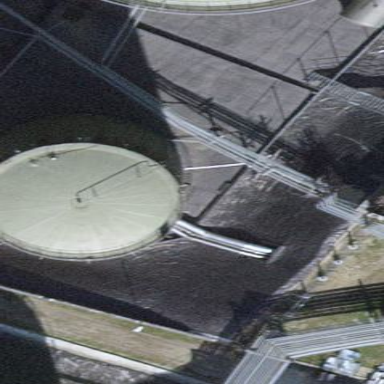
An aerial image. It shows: Storage tank that is man-made.